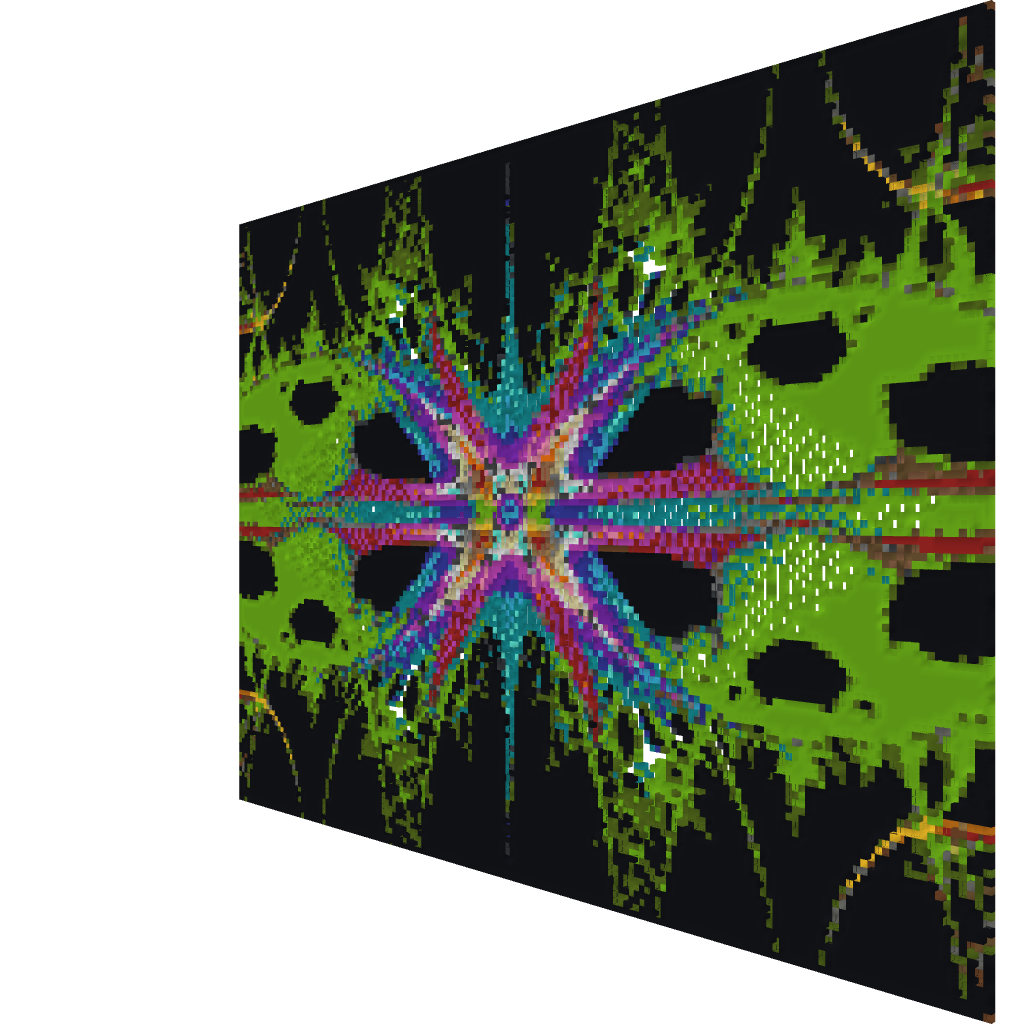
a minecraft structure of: Freaky Eyes Fractal Pixel Art